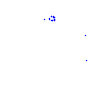
Particle: proton